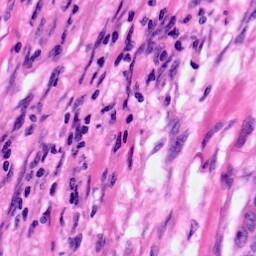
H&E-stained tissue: Pancreatic